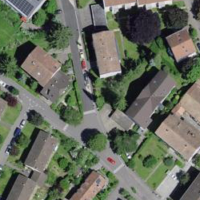
EUNIS habitat code: 54
Species observed at this site:
Euonymus europaeus
Filipendula ulmaria